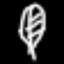
Label: leaf